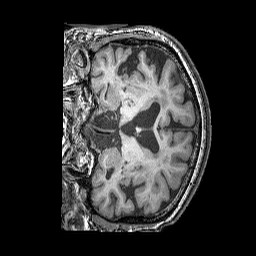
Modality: T1w
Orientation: coronal
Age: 66
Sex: female
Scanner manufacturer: siemens
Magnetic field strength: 3 T
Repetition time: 2.25 s
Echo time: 0.00415 s